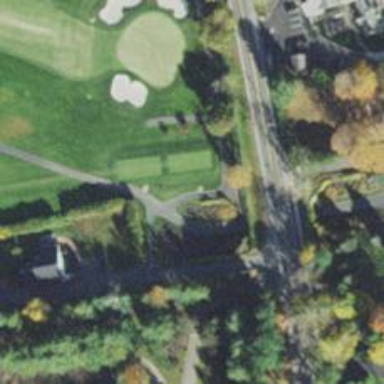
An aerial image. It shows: Service road used as golf cart path.